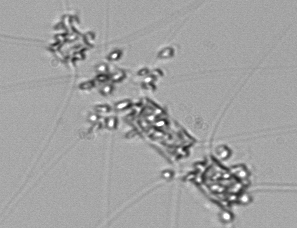
Label: Chaetoceros_didymus_TAG_external_flagellate